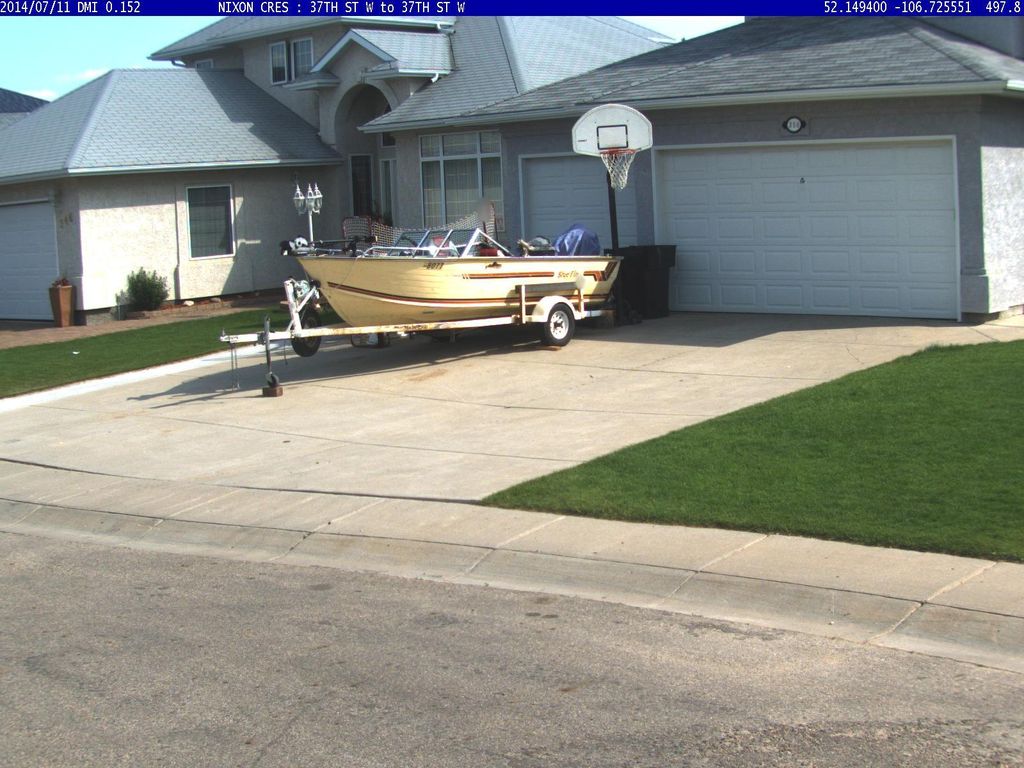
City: saskatoon